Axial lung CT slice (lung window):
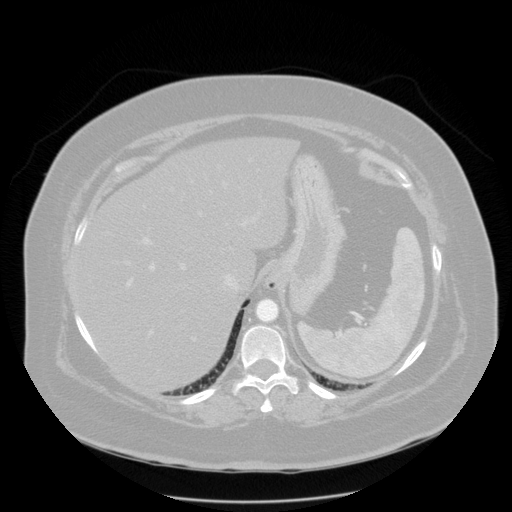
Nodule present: no